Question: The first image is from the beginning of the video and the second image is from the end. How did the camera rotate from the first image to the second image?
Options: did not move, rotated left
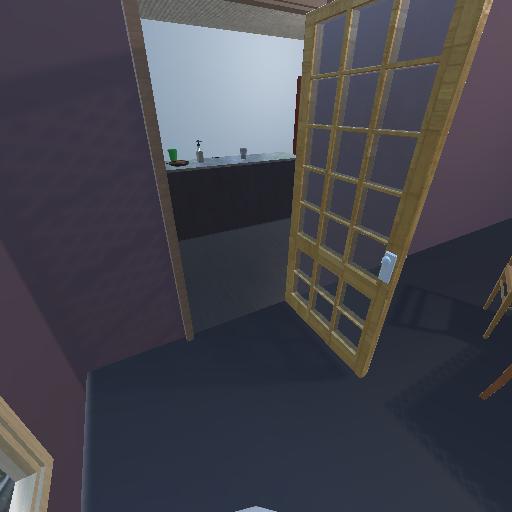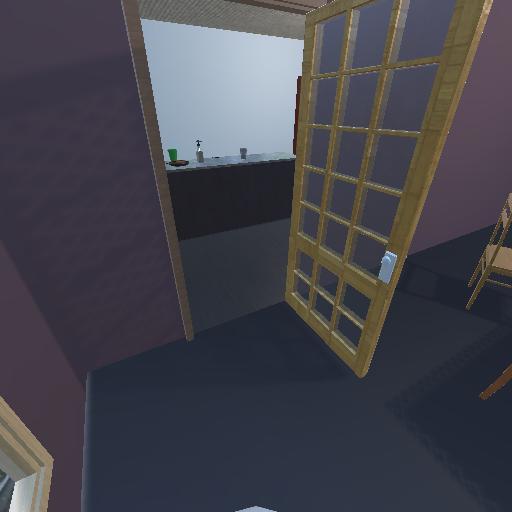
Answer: did not move